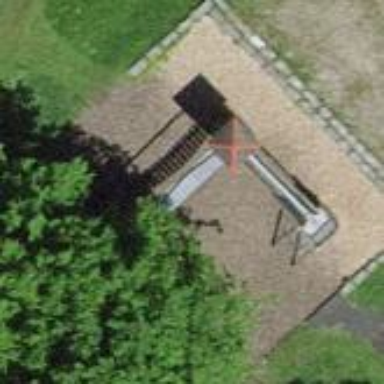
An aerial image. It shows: Playground with paved surface.